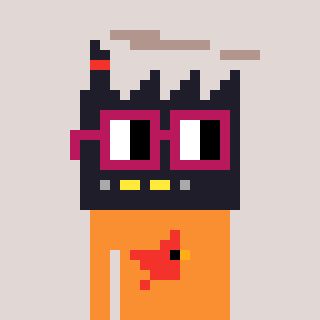
a pixel art character with square dark red glasses, a factory-shaped head and a orange-colored body on a warm background